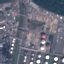
Land use / land cover class: Industrial